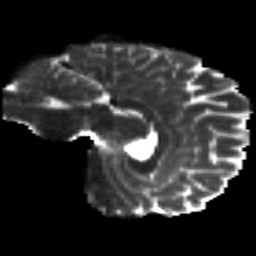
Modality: T2w
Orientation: sagittal
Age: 20
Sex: male
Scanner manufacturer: siemens
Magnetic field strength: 3 T
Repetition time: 8.8 s
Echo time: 0.085 s